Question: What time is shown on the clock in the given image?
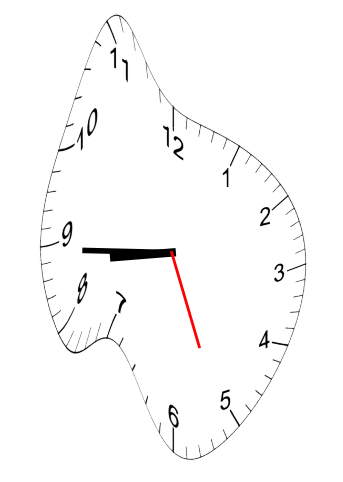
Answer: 08:44:26